Question: I have a little problem with saving some properties of my Buttons. The Buttons are small and with a variety of colors. When i press one button, some specified colors are changing... and i want to save them for the next start up. The textbox values i can save them but this ...i can't.
Code:
'''
public MainWindow()
{
InitializeComponent();
//blueColor.RaiseEvent(new RoutedEventArgs(Button.ClickEvent));
//this.Property = Properties.Settings.Default.userColor;
}
private void blueColor_Click(object sender, RoutedEventArgs e)
{
var bc = new BrushConverter();
Main.Background = (Brush)bc.ConvertFrom("#FF007CE4");
startButton.Foreground = (Brush)bc.ConvertFrom("#FF007CE4");
closeButton.Foreground = (Brush)bc.ConvertFrom("#FF007CE4");
Properties.Settings.Default.userColor = true;
Properties.Settings.Default.Save();
}
private void purpleColor_Click(object sender, RoutedEventArgs e)
{
var bc = new BrushConverter();
Main.Background = (Brush)bc.ConvertFrom("#FF8701B9");
startButton.Foreground = (Brush)bc.ConvertFrom("#FF8701B9");
closeButton.Foreground = (Brush)bc.ConvertFrom("#FF8701B9");
}
'''
I think I need the last clicked Button to be saved because I have allot of colors and maybe the .RaiseEvent can help here.
This is how it looks like:

Those 3 little buttons:
- - -
are for changing the look of the program. At every start, the default is back.
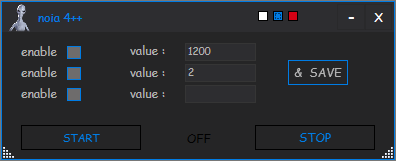
Answer: You can store the color as a simple string and 'TypeConverter' automatically converts it to type 'Brush'. Below is an example.
Binding default value from XAML:
'''
xmlns:properties="clr-namespace:WorkWithSettings.Properties"
<Button Width="100" Height="30"
Background="{Binding Source={x:Static properties:Settings.Default}, Path=Setting, Mode=TwoWay}" />
'''
Set value from code:
'''
private void Button_Click(object sender, RoutedEventArgs e)
{
WorkWithSettings.Properties.Settings.Default.Setting = "#FF007CE4";
}
'''
'Note:' Setting - this is just the type of 'String'.
More information you can see here:
<URL>
'Edit:'
Below I'll show you an example, that I hope will help you.
So, go into the settings of the project: 'Project -> Properties -> Parameters'. This opens a window of approximately:

Here we have a property 'ButtonColor', defined in the settings. For example, I took the 'Button', which changes the background, depending on the color of the pressed button.
In order to property 'Background' the synchronize with settings to do, so:
'''
<Button Width="100" Height="30"
Content="TestButton"
Background="{Binding Source={x:Static properties:Settings.Default}, Path=ButtonColor, Mode=TwoWay}" />
'''
The default background color of white. Now, to set the background color at the button, we change the parameter settings, like this:
'''
private void Blue_Click(object sender, RoutedEventArgs e)
{
WorkWithSettings.Properties.Settings.Default.ButtonColor = "Blue";
}
'''
To save changes to the settings, you need to call a method 'Save()':
'''
private void Save_Click(object sender, RoutedEventArgs e)
{
WorkWithSettings.Properties.Settings.Default.Save();
}
'''
Now, the next time you start the program, the color will be the one that was set last.
'Full example'
'XAML'
'''
<Window x:Class="WorkWithSettings.MainWindow"
xmlns="http://schemas.microsoft.com/winfx/2006/xaml/presentation"
xmlns:x="http://schemas.microsoft.com/winfx/2006/xaml"
xmlns:properties="clr-namespace:WorkWithSettings.Properties"
WindowStartupLocation="CenterScreen"
Title="MainWindow" Height="350" Width="525">
<Grid>
<TextBlock Width="100" Height="30" Text="{Binding Source={x:Static properties:Settings.Default}, Path=ButtonColor, Mode=TwoWay}" Margin="0,60,0,0" />
<Button Width="100" Height="30" Content="TestButton" Background="{Binding Source={x:Static properties:Settings.Default}, Path=ButtonColor, Mode=TwoWay}" />
<WrapPanel>
<Button Name="Blue" Width="100" Height="30" Content="BlueColor" VerticalAlignment="Top" Click="Blue_Click" />
<Button Name="Red" Width="100" Height="30" Content="RedColor" VerticalAlignment="Top" Click="Red_Click" />
<Button Name="White" Width="100" Height="30" Content="WhiteColor" VerticalAlignment="Top" Click="White_Click" />
</WrapPanel>
<Button Name="Save" Width="60" Height="30" Content="Save" VerticalAlignment="Top" HorizontalAlignment="Right" Click="Save_Click" />
</Grid>
</Window>
'''
'Code behind'
'''
namespace WorkWithSettings
{
public partial class MainWindow : Window
{
public MainWindow()
{
InitializeComponent();
}
private void White_Click(object sender, RoutedEventArgs e)
{
WorkWithSettings.Properties.Settings.Default.ButtonColor = "White";
}
private void Blue_Click(object sender, RoutedEventArgs e)
{
WorkWithSettings.Properties.Settings.Default.ButtonColor = "Blue";
}
private void Red_Click(object sender, RoutedEventArgs e)
{
WorkWithSettings.Properties.Settings.Default.ButtonColor = "Red";
}
private void Save_Click(object sender, RoutedEventArgs e)
{
WorkWithSettings.Properties.Settings.Default.Save();
}
}
}
'''
'Output'